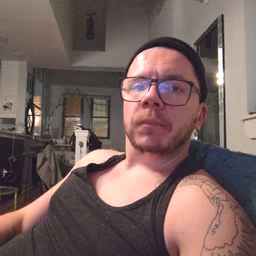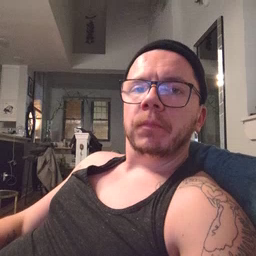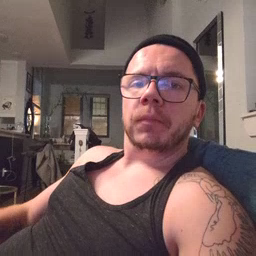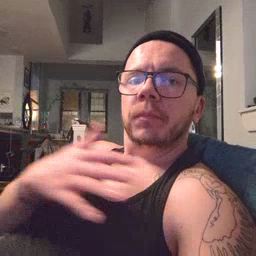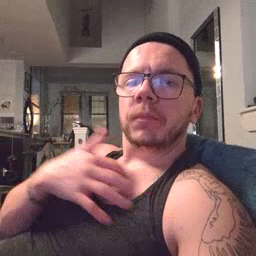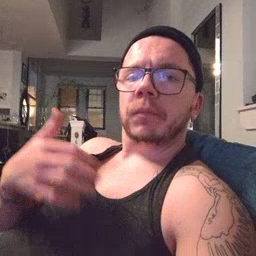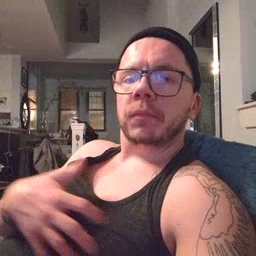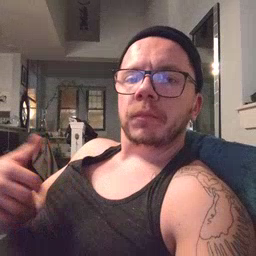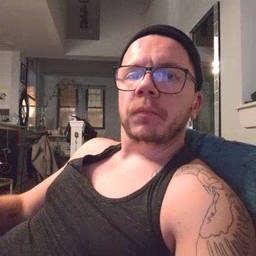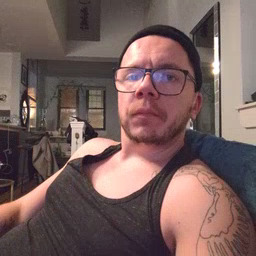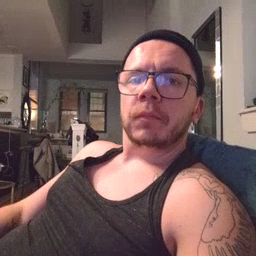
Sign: zebra